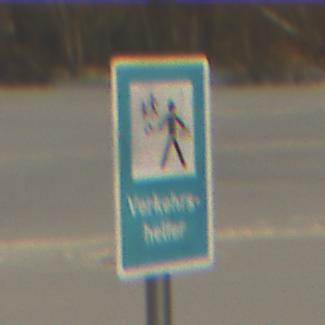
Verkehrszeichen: Verkehrshelfer
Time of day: MorningAfternoon
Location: Outdoor (Suburban)
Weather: PartlyCloudy
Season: NotSpecified
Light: Natural